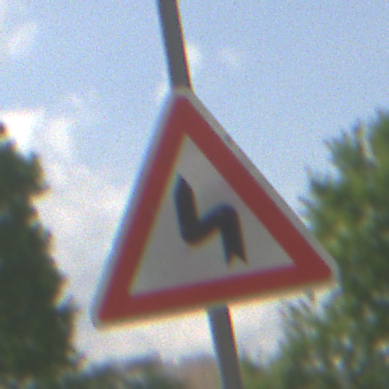
Verkehrszeichen: DoppelkurveZunaechstLinks
Umgebung: Outdoor, RoadRail
Tageszeit: Midday
Wetter: PartlyCloudy
Licht: Natural
Jahreszeit: NotSpecified
Kontrast: HighContrast